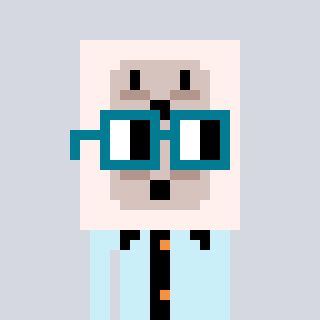
a pixel art character with square dark green glasses, a outlet-shaped head and a cold-colored body on a cool background